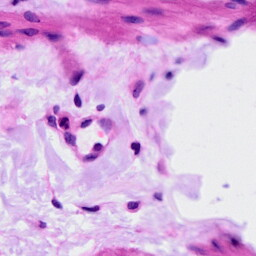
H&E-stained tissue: Ovarian